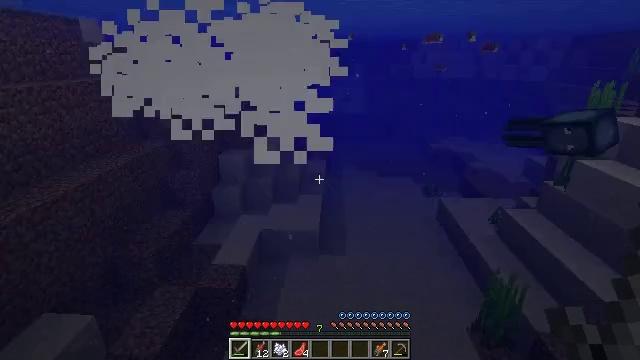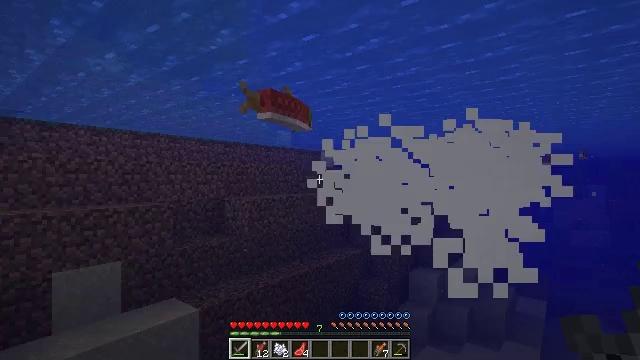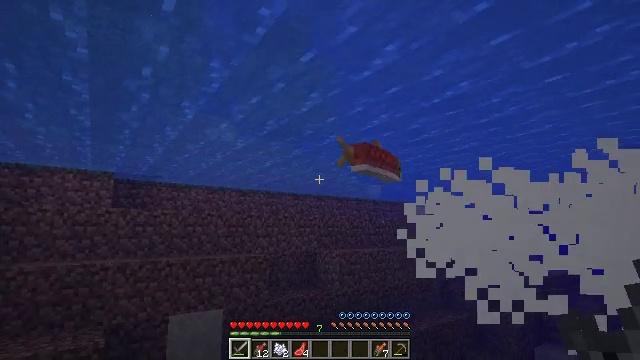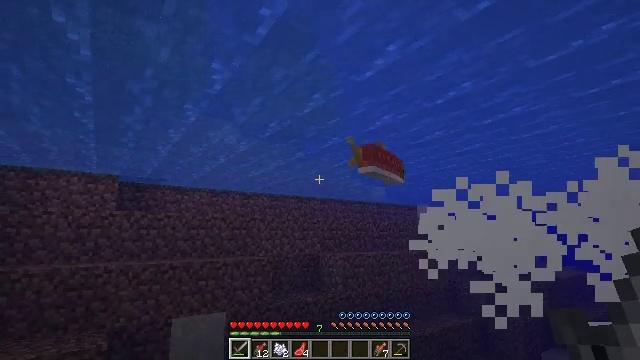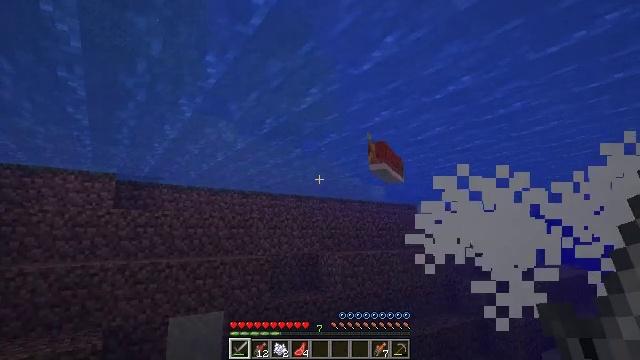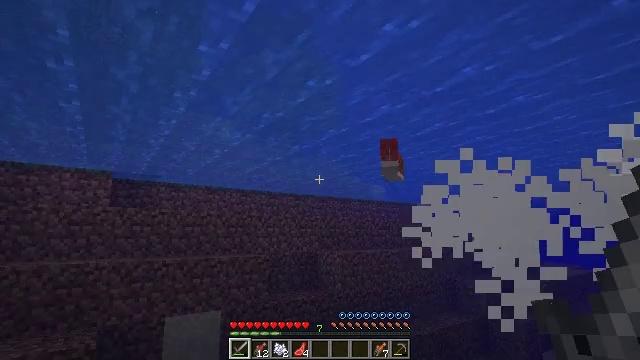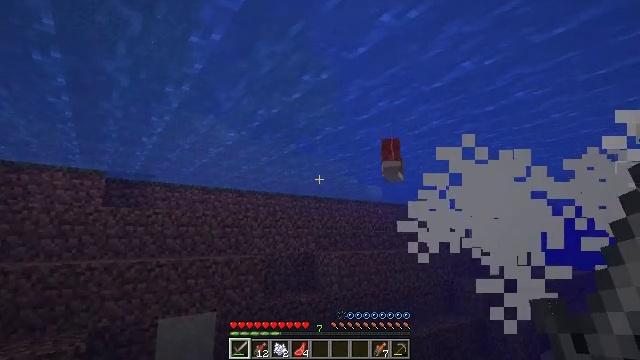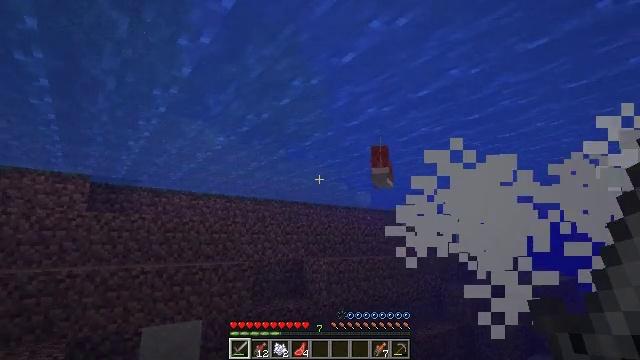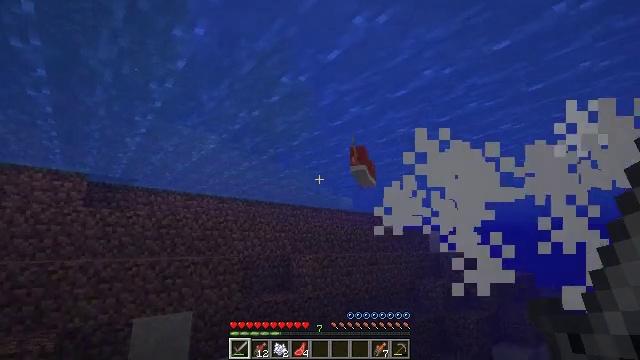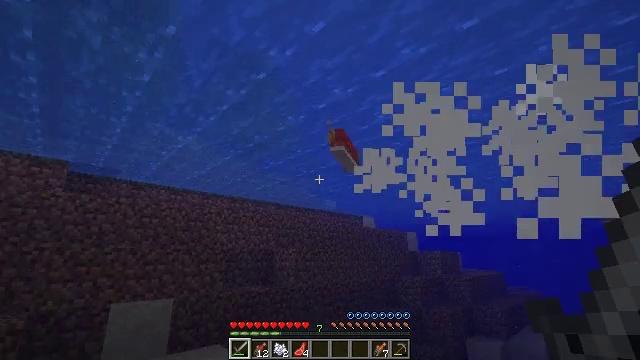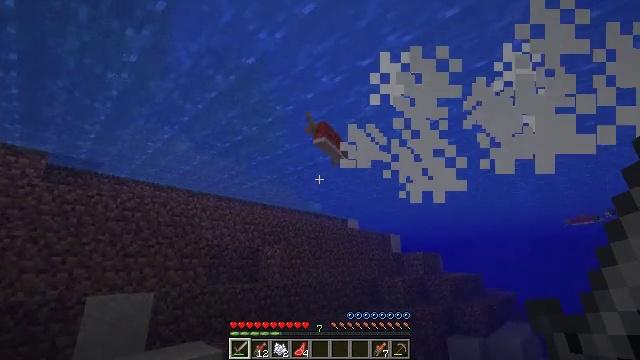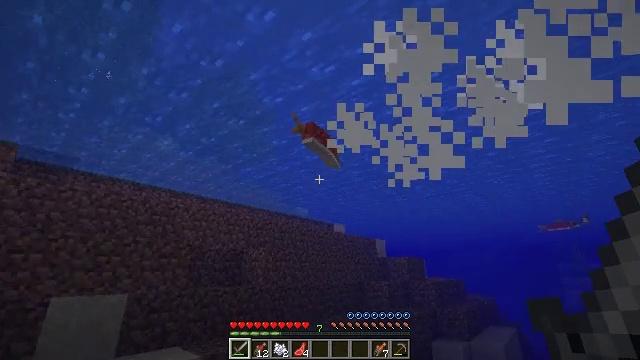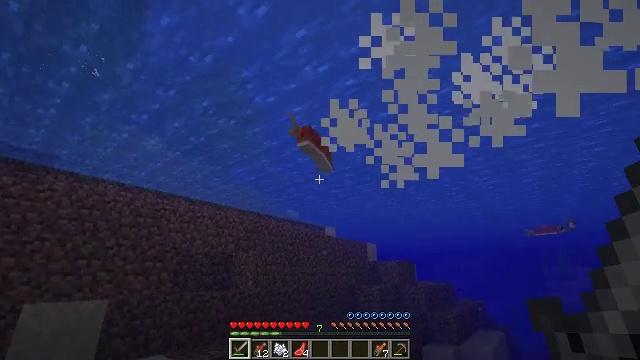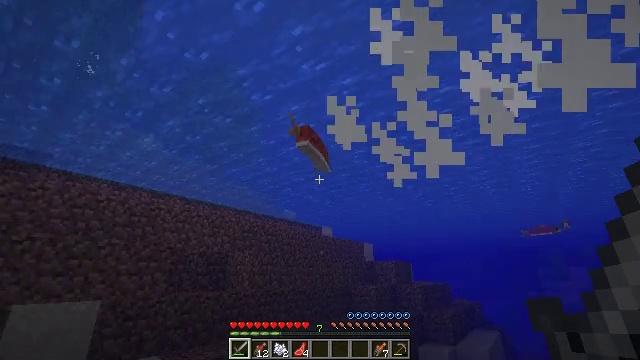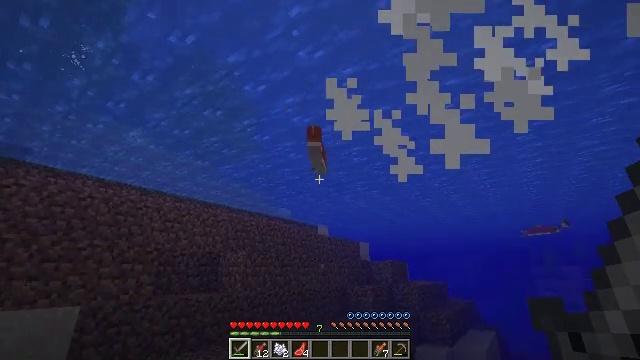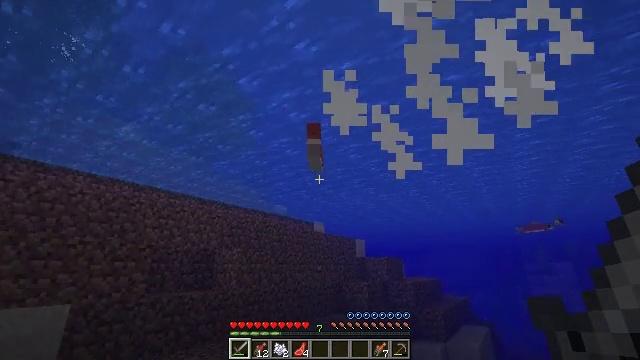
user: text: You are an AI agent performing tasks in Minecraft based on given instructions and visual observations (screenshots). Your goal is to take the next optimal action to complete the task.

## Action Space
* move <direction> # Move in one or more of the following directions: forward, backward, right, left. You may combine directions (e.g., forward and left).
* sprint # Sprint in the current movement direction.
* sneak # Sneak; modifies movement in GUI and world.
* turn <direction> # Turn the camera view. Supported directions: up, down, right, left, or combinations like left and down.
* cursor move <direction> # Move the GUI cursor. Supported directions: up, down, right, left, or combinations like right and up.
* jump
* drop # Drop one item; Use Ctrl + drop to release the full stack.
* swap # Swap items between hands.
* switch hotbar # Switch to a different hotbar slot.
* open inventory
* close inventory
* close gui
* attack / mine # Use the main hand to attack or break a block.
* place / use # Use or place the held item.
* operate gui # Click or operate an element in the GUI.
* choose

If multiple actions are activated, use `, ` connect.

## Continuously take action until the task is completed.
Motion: motion action
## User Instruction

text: Kill aquatic mobs.
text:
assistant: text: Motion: move forward, turn left and up
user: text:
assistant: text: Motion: move forward, turn left and up
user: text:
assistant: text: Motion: move forward
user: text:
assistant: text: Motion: move forward
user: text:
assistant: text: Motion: move forward
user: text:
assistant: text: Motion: move forward, sprint
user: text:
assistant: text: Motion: move forward, sprint, turn right and up
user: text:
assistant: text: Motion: move forward, sprint, turn right and up
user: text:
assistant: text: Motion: move forward, sprint, turn right and up
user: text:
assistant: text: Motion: move forward, sprint, turn right and up
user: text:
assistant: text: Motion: move forward, turn right and up
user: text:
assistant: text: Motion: move forward, turn right
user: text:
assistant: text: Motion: move forward
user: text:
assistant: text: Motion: move forward, turn right
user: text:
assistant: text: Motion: move forward
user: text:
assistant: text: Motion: move forward
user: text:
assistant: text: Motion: move forward
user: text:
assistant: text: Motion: move forward
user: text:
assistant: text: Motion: move forward
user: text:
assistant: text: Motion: move forward
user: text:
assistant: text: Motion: move forward
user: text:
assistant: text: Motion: move forward
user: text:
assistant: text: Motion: move forward
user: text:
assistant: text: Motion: move forward
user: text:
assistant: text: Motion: move forward
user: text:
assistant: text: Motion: move forward
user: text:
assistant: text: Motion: move forward, attack / mine
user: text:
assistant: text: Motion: move forward, turn down, attack / mine
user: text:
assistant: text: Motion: move forward, turn down, attack / mine
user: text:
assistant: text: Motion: move forward, turn down, attack / mine